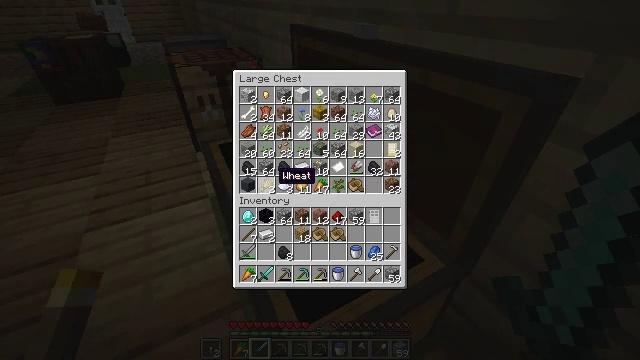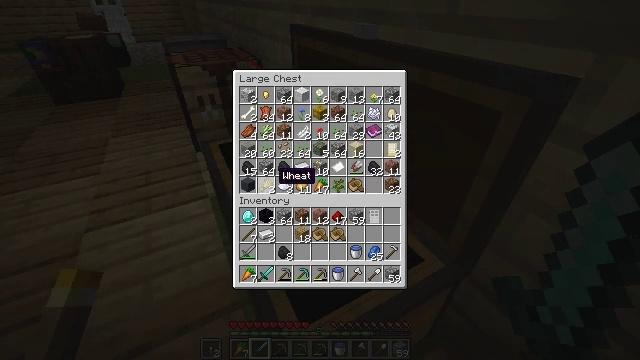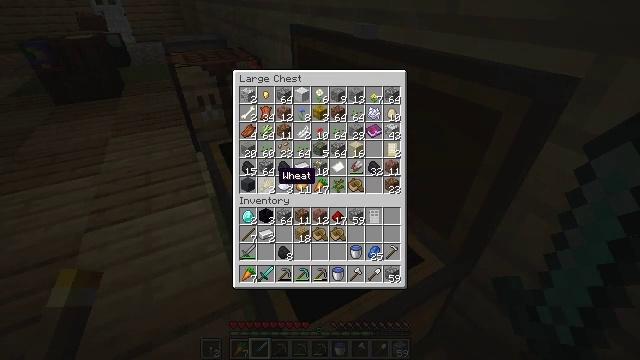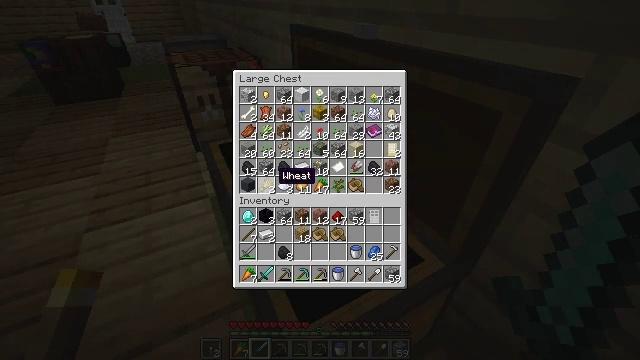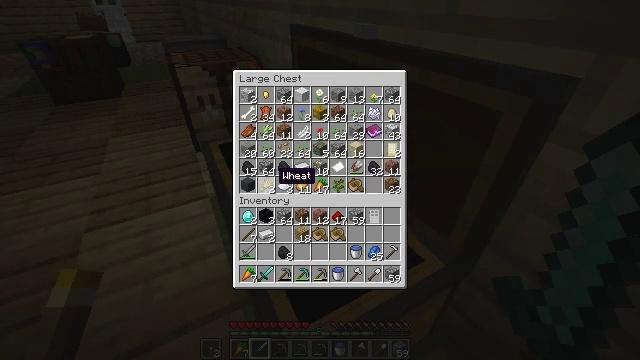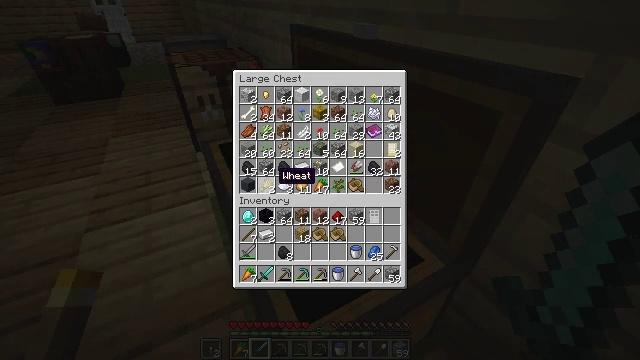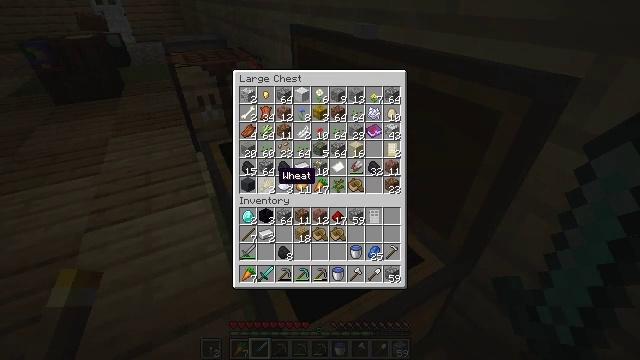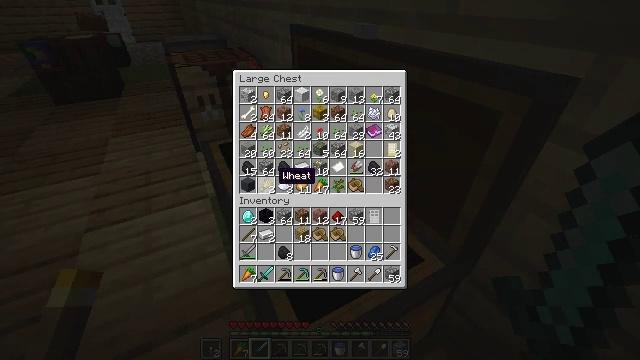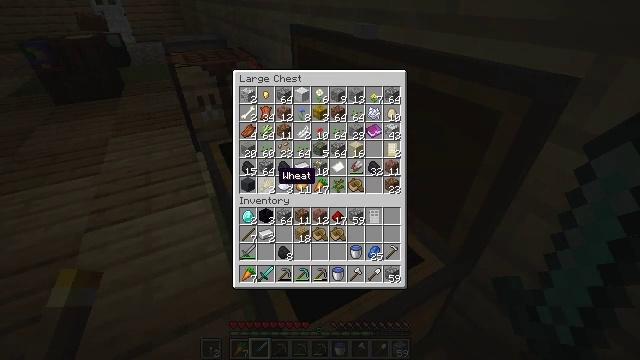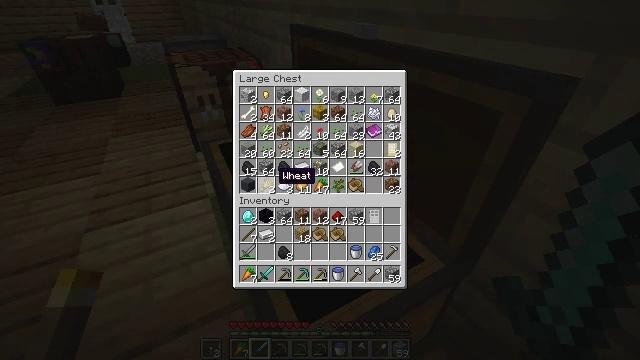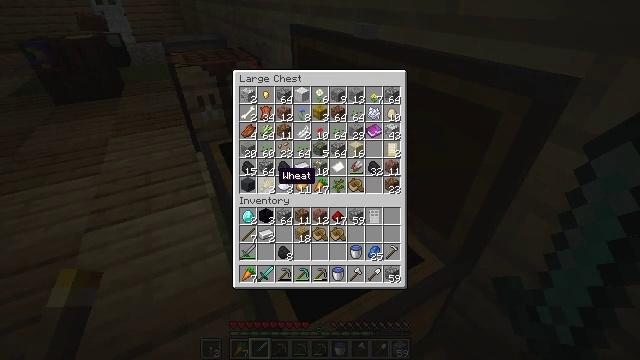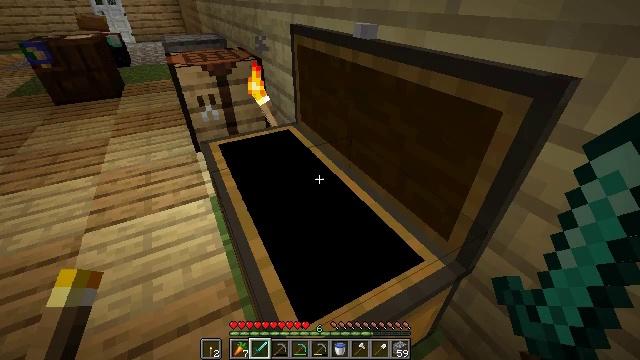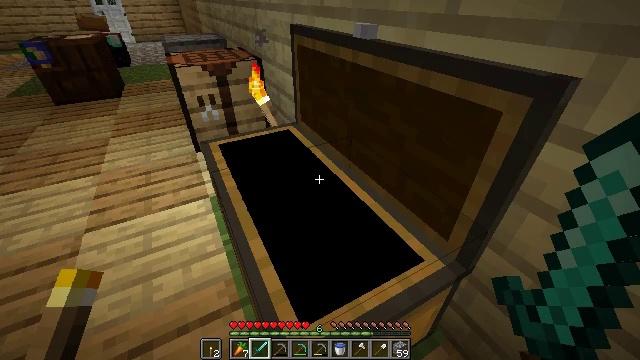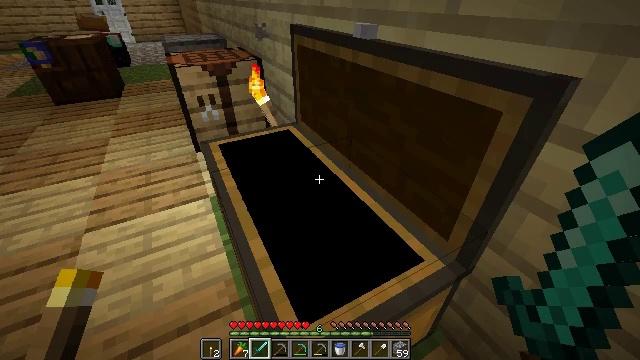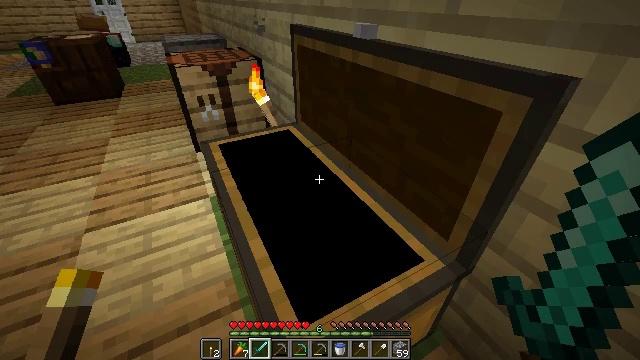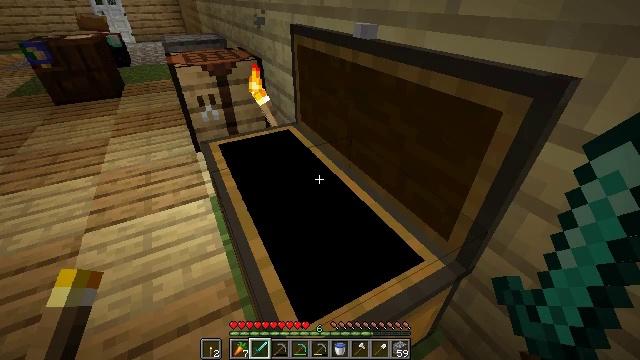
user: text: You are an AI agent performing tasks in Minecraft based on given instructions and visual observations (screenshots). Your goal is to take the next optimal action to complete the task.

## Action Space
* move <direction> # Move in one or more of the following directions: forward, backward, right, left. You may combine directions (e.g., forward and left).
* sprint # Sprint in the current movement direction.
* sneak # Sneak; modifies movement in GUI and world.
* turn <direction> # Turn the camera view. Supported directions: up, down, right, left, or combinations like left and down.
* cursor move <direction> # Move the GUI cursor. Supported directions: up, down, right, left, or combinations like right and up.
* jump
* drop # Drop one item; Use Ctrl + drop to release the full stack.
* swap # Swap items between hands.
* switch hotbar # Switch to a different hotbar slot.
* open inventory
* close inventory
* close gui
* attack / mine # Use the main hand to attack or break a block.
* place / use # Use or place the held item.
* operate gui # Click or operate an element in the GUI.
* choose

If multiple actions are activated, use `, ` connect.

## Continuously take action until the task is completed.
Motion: motion action
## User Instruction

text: Mine planks.
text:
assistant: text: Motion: no_op
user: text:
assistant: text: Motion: no_op
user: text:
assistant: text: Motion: no_op
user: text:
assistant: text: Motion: no_op
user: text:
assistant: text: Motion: no_op
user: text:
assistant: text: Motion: no_op
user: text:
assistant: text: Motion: no_op
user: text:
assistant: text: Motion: no_op
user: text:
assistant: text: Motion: no_op
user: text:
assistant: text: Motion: no_op
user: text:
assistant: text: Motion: close inventory
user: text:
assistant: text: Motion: close inventory
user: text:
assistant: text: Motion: close inventory
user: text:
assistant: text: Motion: close inventory
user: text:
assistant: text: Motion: close inventory
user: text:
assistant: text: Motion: no_op
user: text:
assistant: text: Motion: no_op
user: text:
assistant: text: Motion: no_op
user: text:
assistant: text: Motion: no_op
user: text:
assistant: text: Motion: no_op
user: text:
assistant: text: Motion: no_op
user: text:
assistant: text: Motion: no_op
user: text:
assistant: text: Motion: no_op
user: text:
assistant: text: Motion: open inventory
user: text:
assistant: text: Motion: open inventory
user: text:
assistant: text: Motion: open inventory
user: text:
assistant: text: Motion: open inventory
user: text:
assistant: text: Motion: no_op
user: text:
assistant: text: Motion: no_op
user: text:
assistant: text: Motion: no_op